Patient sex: M
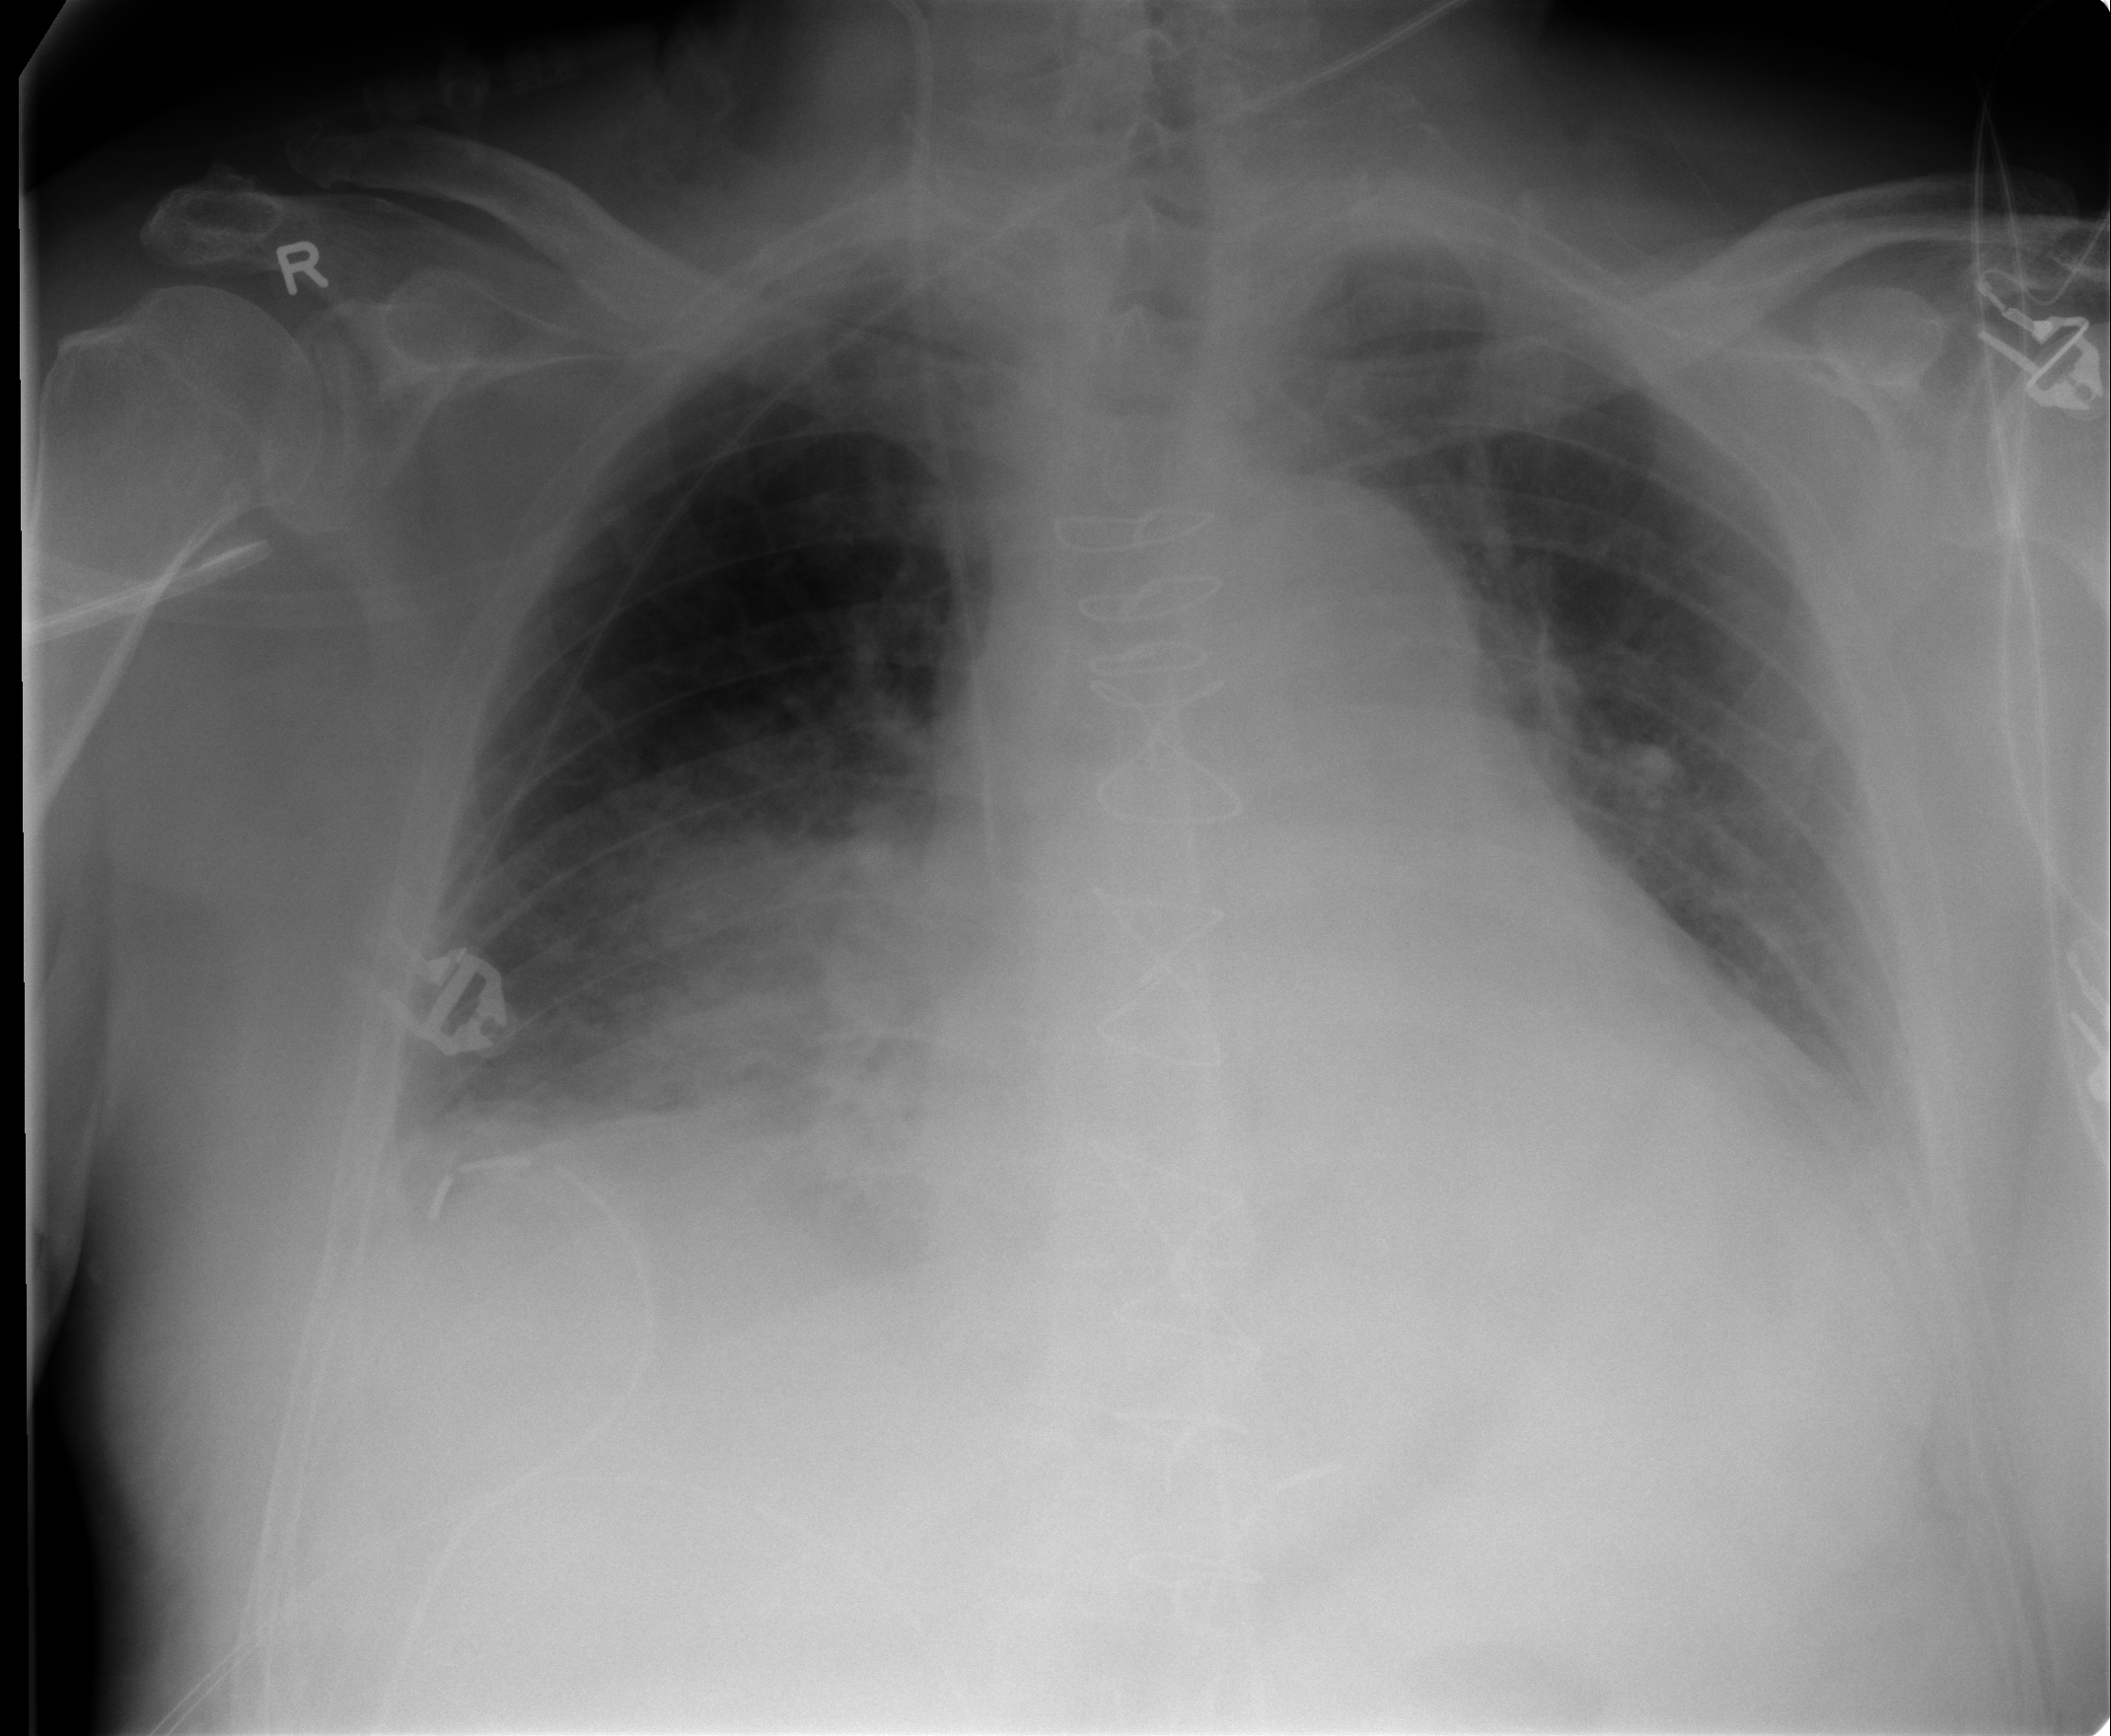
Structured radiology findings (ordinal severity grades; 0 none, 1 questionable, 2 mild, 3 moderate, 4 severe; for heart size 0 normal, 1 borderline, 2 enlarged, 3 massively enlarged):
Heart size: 3
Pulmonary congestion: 0
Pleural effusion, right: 1
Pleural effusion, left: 1
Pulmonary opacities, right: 2
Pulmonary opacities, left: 0
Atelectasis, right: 2
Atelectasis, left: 2